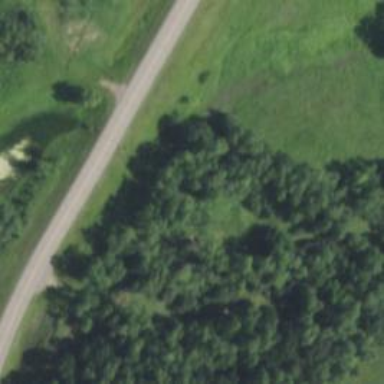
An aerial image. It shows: Culvert tunnel.